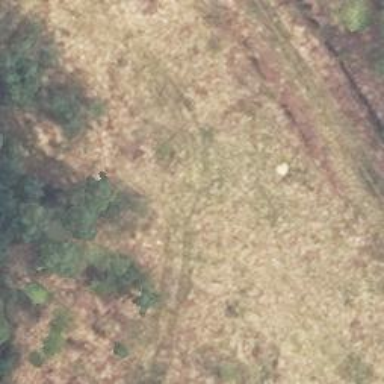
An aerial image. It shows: Path covered with grass.